Question:
HI All,
I am working on grid view in C# ASP.net VS2010. In the grid view I have added check box list. If i select a check box then a part of row should be selected and should get highlighted.
Please refer to uploaded image.
In this grid there are 3 rows: Groom, Clean n Pickup.
Now if I select "Clean" then partial row of it should get selected (In image, Yellow color).
Your any kind of guidline will be helpful.
Thanks,
Tanuja
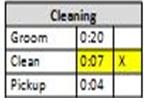
Answer: code for you
'''
<script language="javascript">
function Highlight(chk) {
if (chk.checked) {
$("#" + chk.id).parent("td").parent("tr").css("background-color", "Red");
}else
{
$("#" + chk.id).parent("td").parent("tr").css("background-color", "white");
}
}
</script>
<asp:GridView ID="gvUsers" runat="server" AutoGenerateColumns="False" BackColor="White" BorderColor="#010101" BorderStyle="Groove" BorderWidth="1px" CellPadding="4">
<Columns>
<asp:TemplateField HeaderText="Roles">
<HeaderTemplate>
<asp:CheckBox ID="chkAll" onclick="javascript:SelectAllCheckboxes(this);" runat="server" />
</HeaderTemplate>
<ItemTemplate>
<asp:CheckBox onclick="javascript:HighlightRow(this);" ID="chkDelete" runat="server" />
</ItemTemplate>
</asp:TemplateField>
<asp:BoundField DataField="Email" HeaderText="Email" ReadOnly="True" />
<asp:BoundField DataField="FirstName" HeaderText="First Name" ReadOnly="True" />
<asp:BoundField DataField="LastName" HeaderText="Last Name" ReadOnly="True" />
</Columns>
<FooterStyle BackColor="White" ForeColor="#330099" />
<RowStyle BackColor="White" ForeColor="#330099" />
<HeaderStyle BackColor="#F06300" Font-Bold="True" ForeColor="#FFFFCC" />
</asp:GridView>
'''